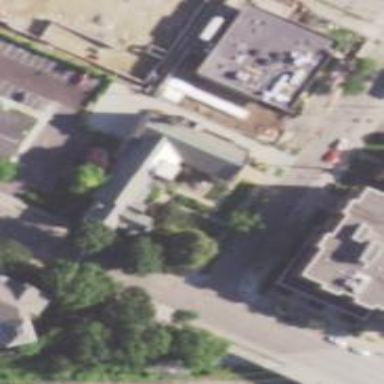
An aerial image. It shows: Building that serves as place of worship.